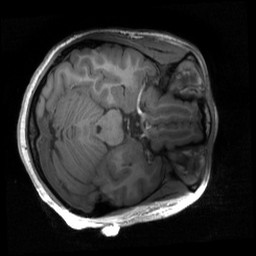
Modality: T1w
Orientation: axial
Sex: female